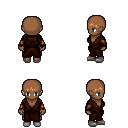
a pixel art fantasy rpg character, female body template, human, dark skin, brown robe, metal pants, plain hairstyle, cloth bracers, white slippers, four views (front, back, left, right), 2x2 character sprite sheet, small pixel art, hard edges, no anti-aliasing